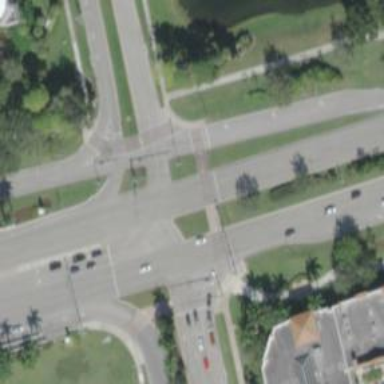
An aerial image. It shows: Footway that serves as traffic island.